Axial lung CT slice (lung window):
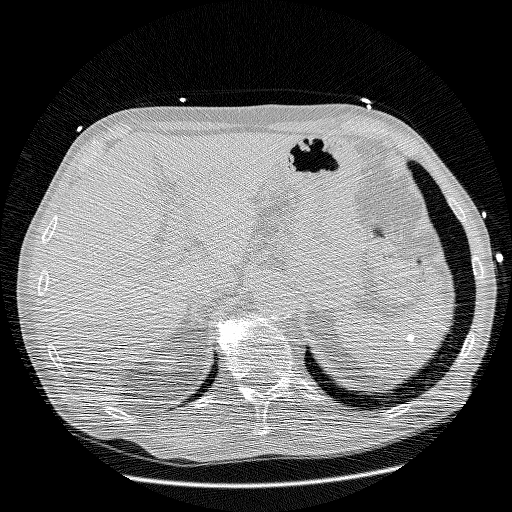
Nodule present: no